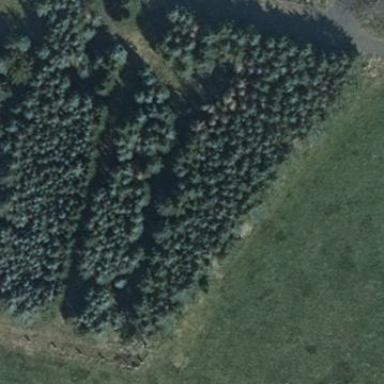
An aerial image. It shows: Forest area.